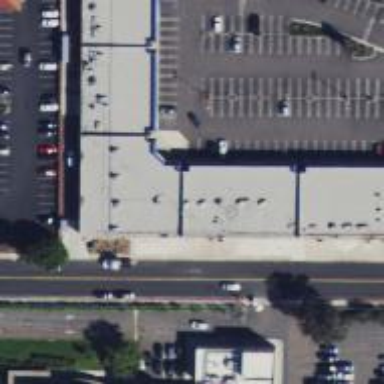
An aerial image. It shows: Postal shop.